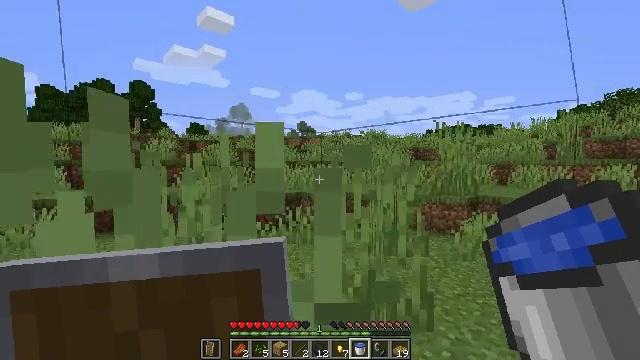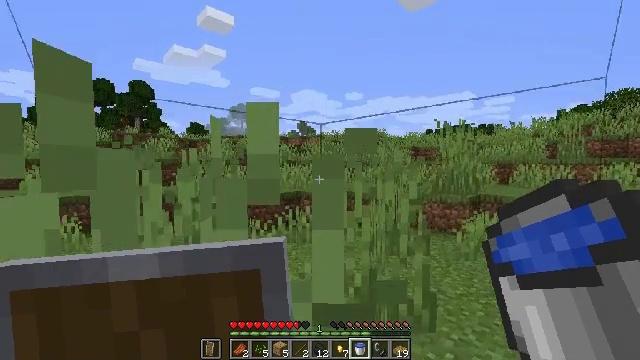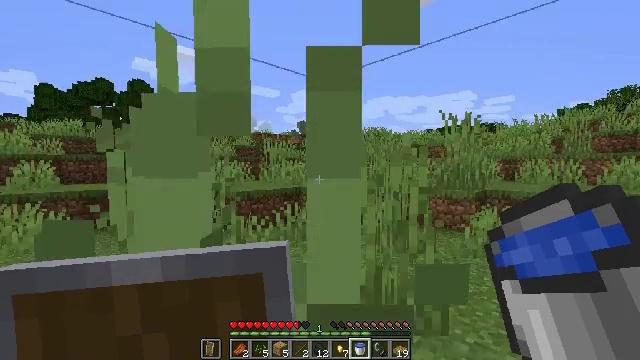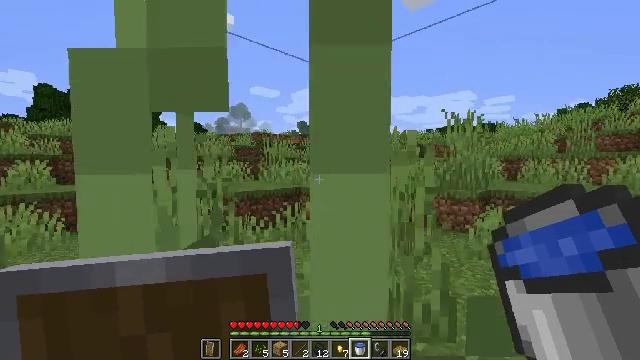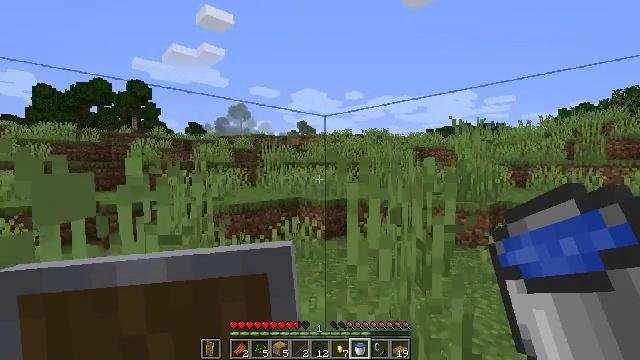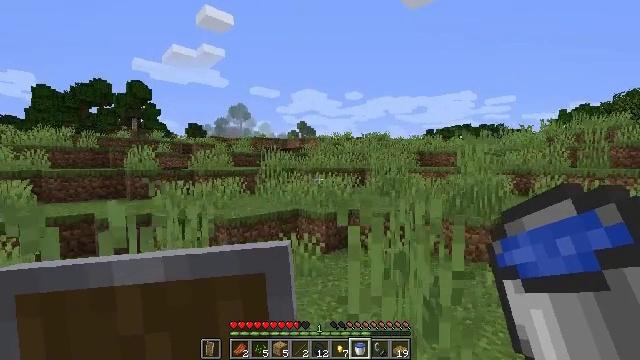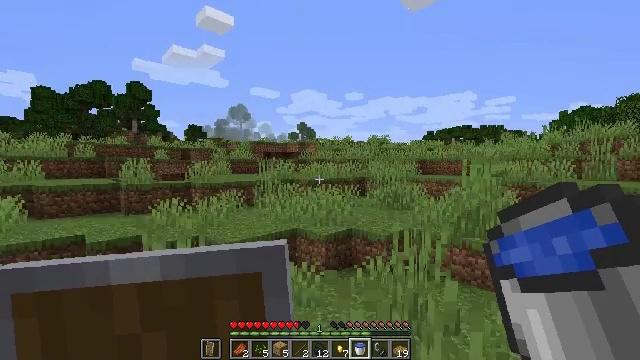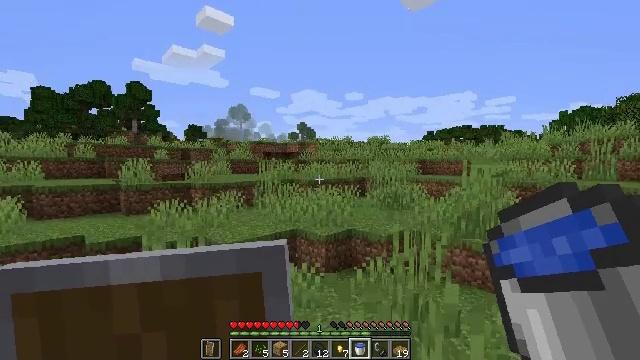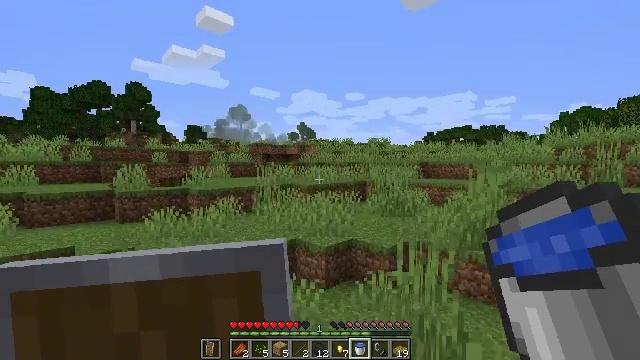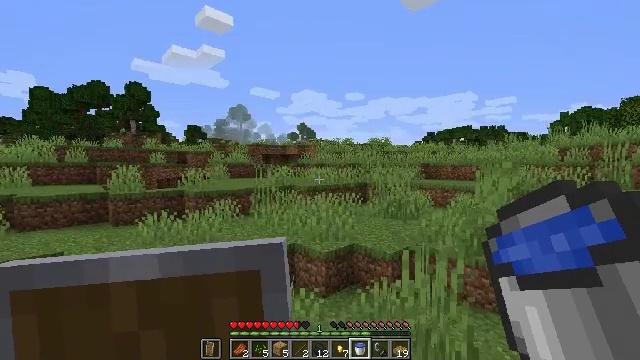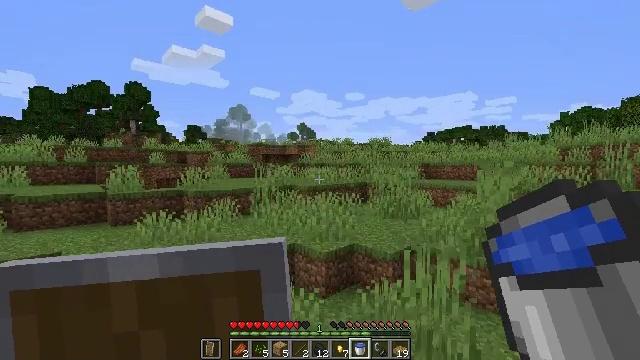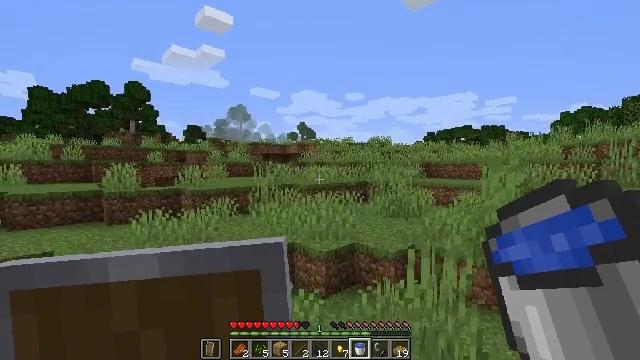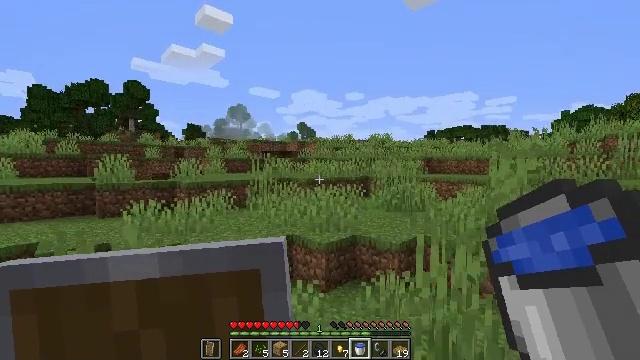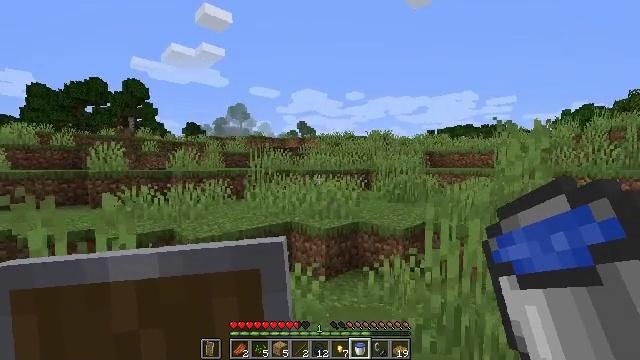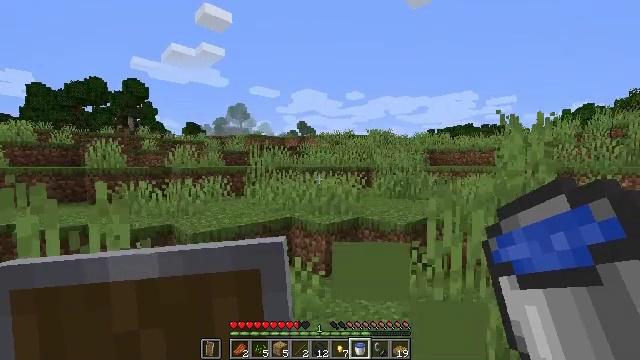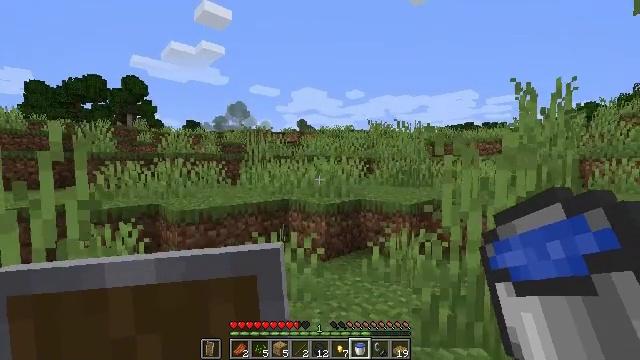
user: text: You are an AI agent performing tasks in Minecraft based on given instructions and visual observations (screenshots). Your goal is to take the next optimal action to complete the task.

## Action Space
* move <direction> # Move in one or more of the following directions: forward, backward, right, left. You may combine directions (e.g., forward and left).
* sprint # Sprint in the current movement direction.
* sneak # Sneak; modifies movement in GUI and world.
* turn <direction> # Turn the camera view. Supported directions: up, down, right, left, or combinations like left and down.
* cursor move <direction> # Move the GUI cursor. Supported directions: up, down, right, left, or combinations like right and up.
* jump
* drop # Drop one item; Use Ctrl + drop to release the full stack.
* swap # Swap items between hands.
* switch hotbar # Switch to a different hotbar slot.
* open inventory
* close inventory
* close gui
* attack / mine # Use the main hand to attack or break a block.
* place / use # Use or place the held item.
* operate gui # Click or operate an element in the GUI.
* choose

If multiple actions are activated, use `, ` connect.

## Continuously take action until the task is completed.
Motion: motion action
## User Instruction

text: Be careful while mining the magma block to avoid taking damage.
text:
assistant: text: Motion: move forward, jump
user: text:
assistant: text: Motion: move forward, jump
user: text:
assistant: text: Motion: move forward, jump
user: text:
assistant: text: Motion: move forward, jump
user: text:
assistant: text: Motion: move forward, jump
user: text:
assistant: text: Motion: move forward, jump
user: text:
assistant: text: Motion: move forward, jump
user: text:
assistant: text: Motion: move forward, jump
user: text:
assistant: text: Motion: move forward, jump
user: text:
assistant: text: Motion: move forward, jump
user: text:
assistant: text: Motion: move forward, jump
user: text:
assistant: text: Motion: move forward
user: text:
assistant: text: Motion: move forward, jump
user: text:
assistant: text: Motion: move forward, jump
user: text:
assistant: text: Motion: move forward, jump
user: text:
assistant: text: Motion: move forward, jump
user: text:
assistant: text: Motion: move forward, jump
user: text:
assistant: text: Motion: move forward, jump
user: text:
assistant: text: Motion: move forward, jump
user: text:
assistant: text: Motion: move forward, jump
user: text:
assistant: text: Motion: move forward, jump
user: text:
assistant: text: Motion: move forward, jump
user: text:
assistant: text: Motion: move forward, jump
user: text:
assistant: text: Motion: move forward, turn down, jump
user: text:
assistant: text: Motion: move forward, turn down, jump
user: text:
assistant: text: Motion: move forward, turn down
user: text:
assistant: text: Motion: move forward, turn down
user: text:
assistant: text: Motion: move forward
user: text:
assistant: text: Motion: move forward
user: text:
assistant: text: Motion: move forward